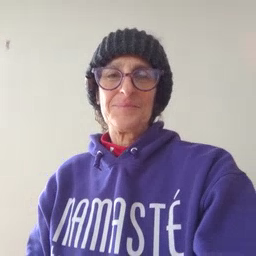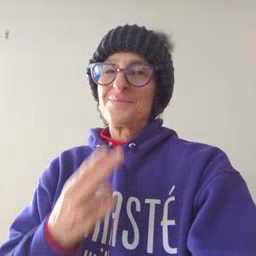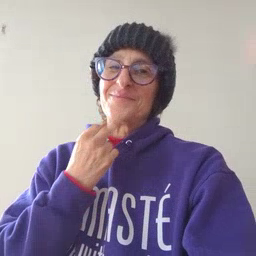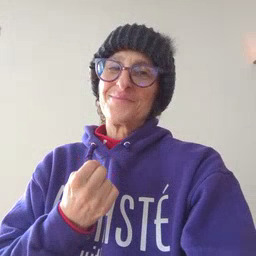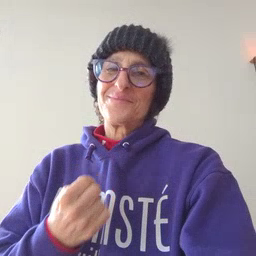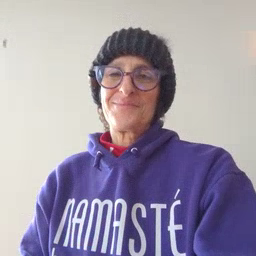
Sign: cute